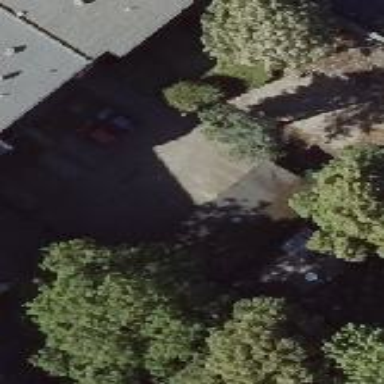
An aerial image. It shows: Group of garages.